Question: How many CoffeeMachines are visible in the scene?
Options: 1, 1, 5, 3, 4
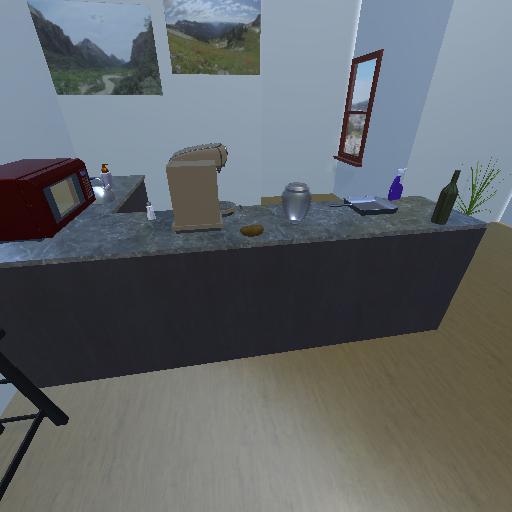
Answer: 1